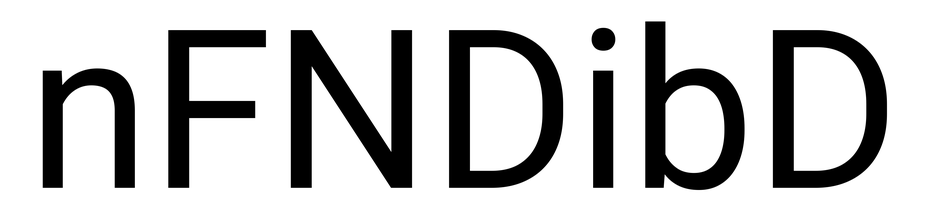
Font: Roboto_Regular